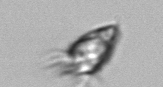
Label: Paratontonia_gracillima